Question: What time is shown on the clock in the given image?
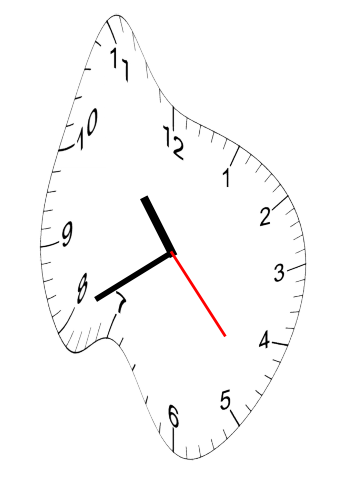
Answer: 10:40:23